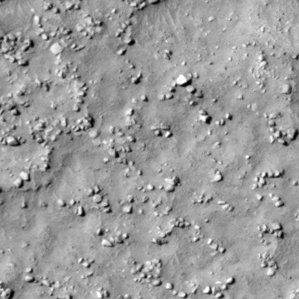
Label: non_frost